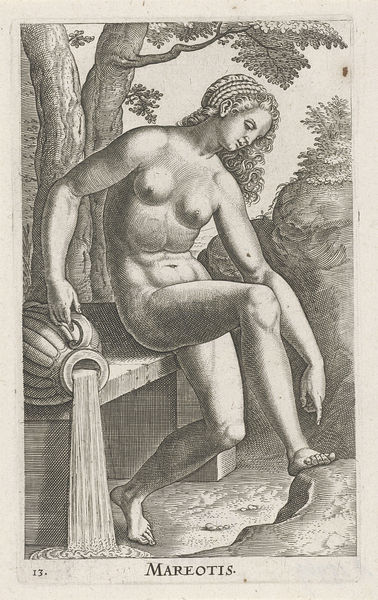
Titel: Waternimf Mareotis
Künstler: Philips Galle
Standort: Amsterdam
Institution: Rijksmuseum
Schlagwörter: akt, baum, felsen, fuß, nackt, wasser, bäume, frau, locken, kanne, bank, zeigen, stich, nymphe, felse, steinbank, quelle, quellnymphe, wassergefäß, mareotis